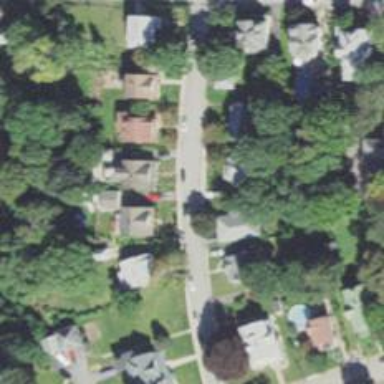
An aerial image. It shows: Residential driveway.